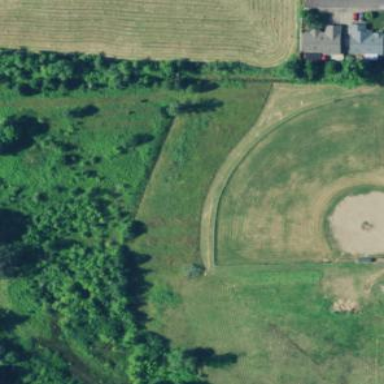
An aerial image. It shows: Softball pitch for leisure and sport activities.